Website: ulta-beauty
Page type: address-validator
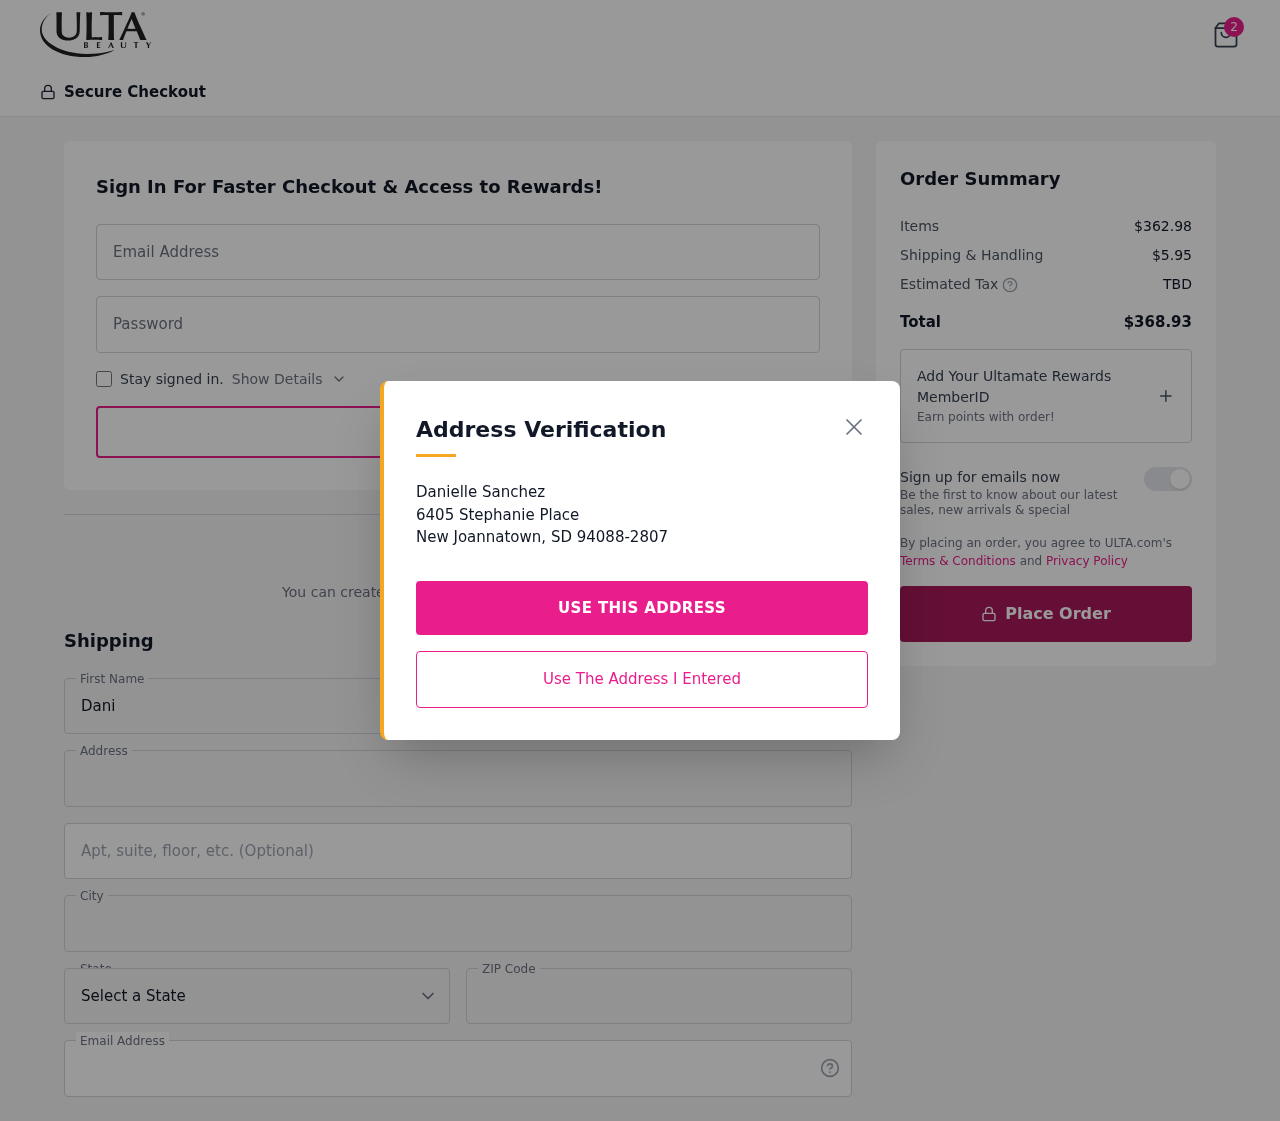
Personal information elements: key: PII_CITY
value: New Joannatown
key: PII_EMAIL
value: danielle_sanchez@hotmail.com
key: PII_FIRSTNAME
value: Danielle
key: PII_LASTNAME
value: Sanchez
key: PII_POSTCODE
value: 94088
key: PII_STATE_ABBR
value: SD
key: PII_STREET
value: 6405 Stephanie Place
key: PII_STREET2
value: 6405 Stephanie Place
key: PII_FULLNAME2
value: Danielle Sanchez
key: PII_CITY2
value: New Joannatown
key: PII_STATE_ABBR2
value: SD
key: PII_POSTCODE_FULL
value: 94088
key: PII_POSTCODE_EXT
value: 2807
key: PII_POSTCODE_NUMERIC
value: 94088
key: PII_POSTCODE_EXT_NUMERIC
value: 2807
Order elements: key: ORDER_NUM_ITEMS
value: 2
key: ORDER_SUBTOTAL
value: $362.98
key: ORDER_SHIPPING_COST
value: $5.95
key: ORDER_TOTAL
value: $368.93